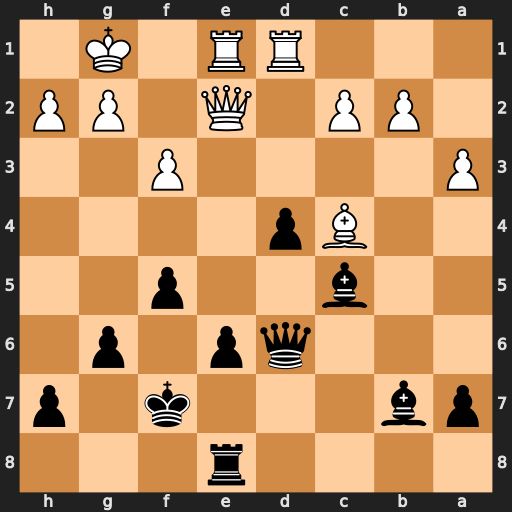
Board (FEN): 4r3/pb3k1p/3qp1p1/2b2p2/2Bp4/P4P2/1PP1Q1PP/3RR1K1
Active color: b
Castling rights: -
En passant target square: -
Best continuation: d3+ Kh1 dxe2 Rxd6 Bxd6